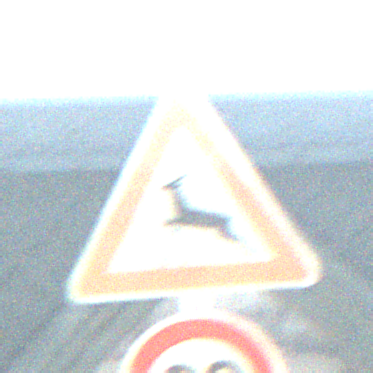
Verkehrszeichen: WildwechselRechts
Zusatzzeichen unten: Geschwindigkeit90
Umgebung: Outdoor, Suburban
Tageszeit: Midday
Wetter: Clear
Licht: Natural
Jahreszeit: NotSpecified
Kontrast: HighContrast